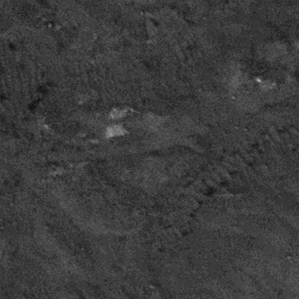
Label: frost